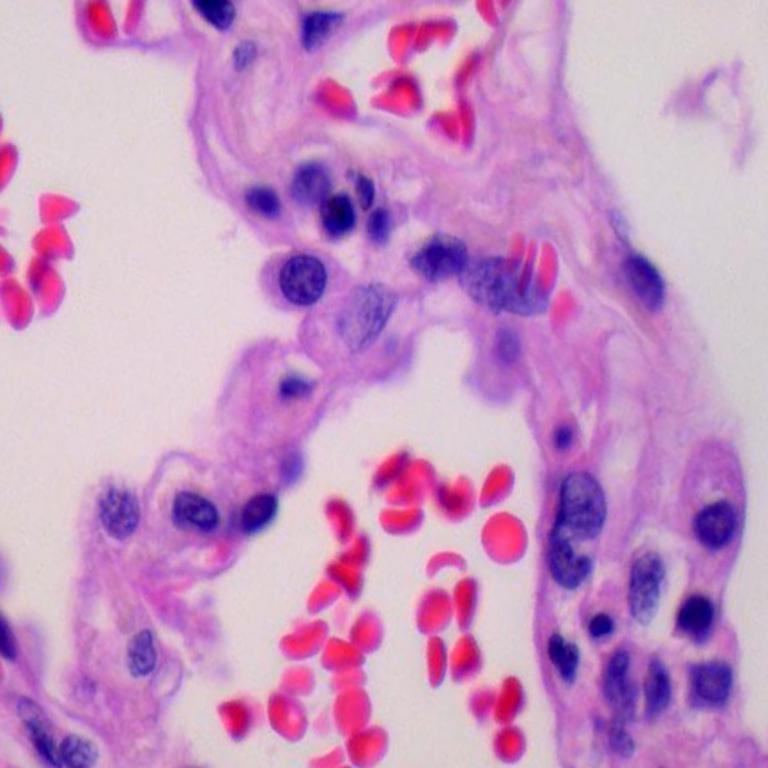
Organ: lung
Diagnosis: benign